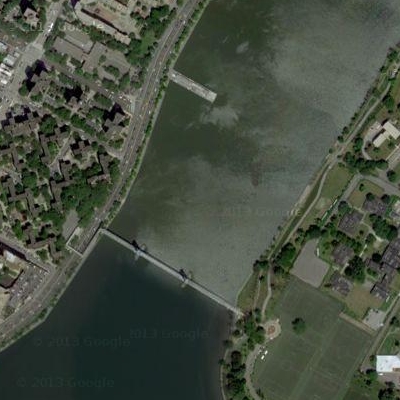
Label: RiverLake